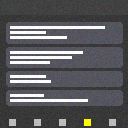
Screen state: on